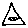
Label: triangle